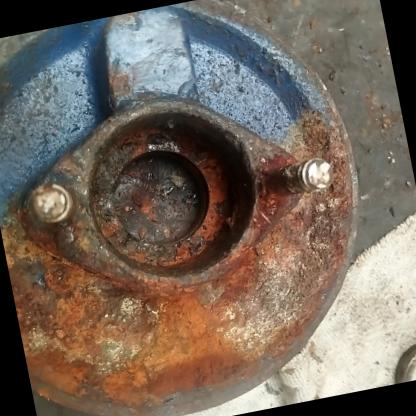
Klasa: inne